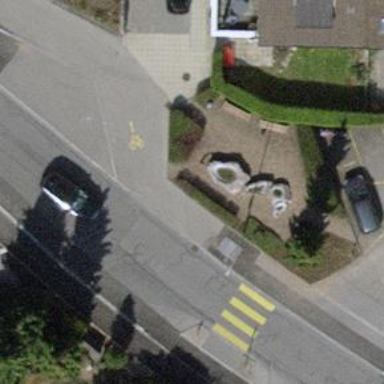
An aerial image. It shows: Decorative fountain as amenity.